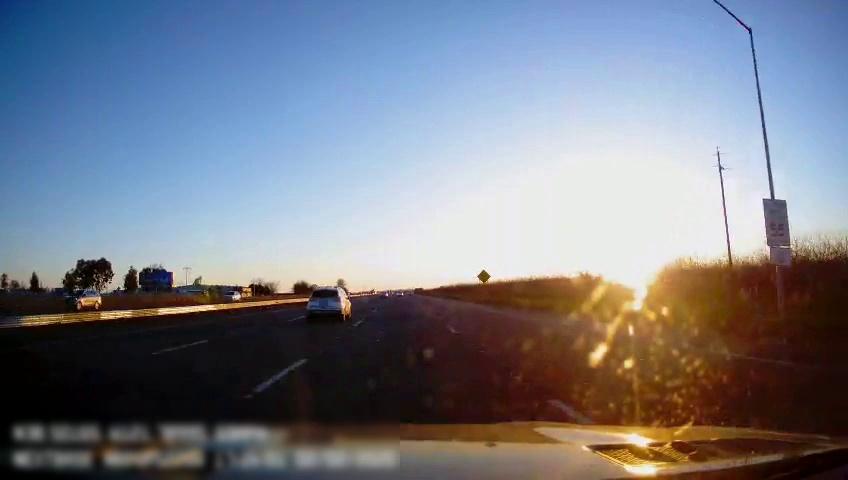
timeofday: Day
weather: Sunny
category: Drivable Space
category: Vehicles | SUV
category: Vehicles | SUV
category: Vehicles | SUV
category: Lanes | Alternate Lane
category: Lanes | Alternate Lane
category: Lanes | Current Lane
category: Lanes | Current Lane
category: Lanes | Alternate Lane
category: Traffic | Signs
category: Traffic | Signs
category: Traffic | Signs
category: Traffic | Signs